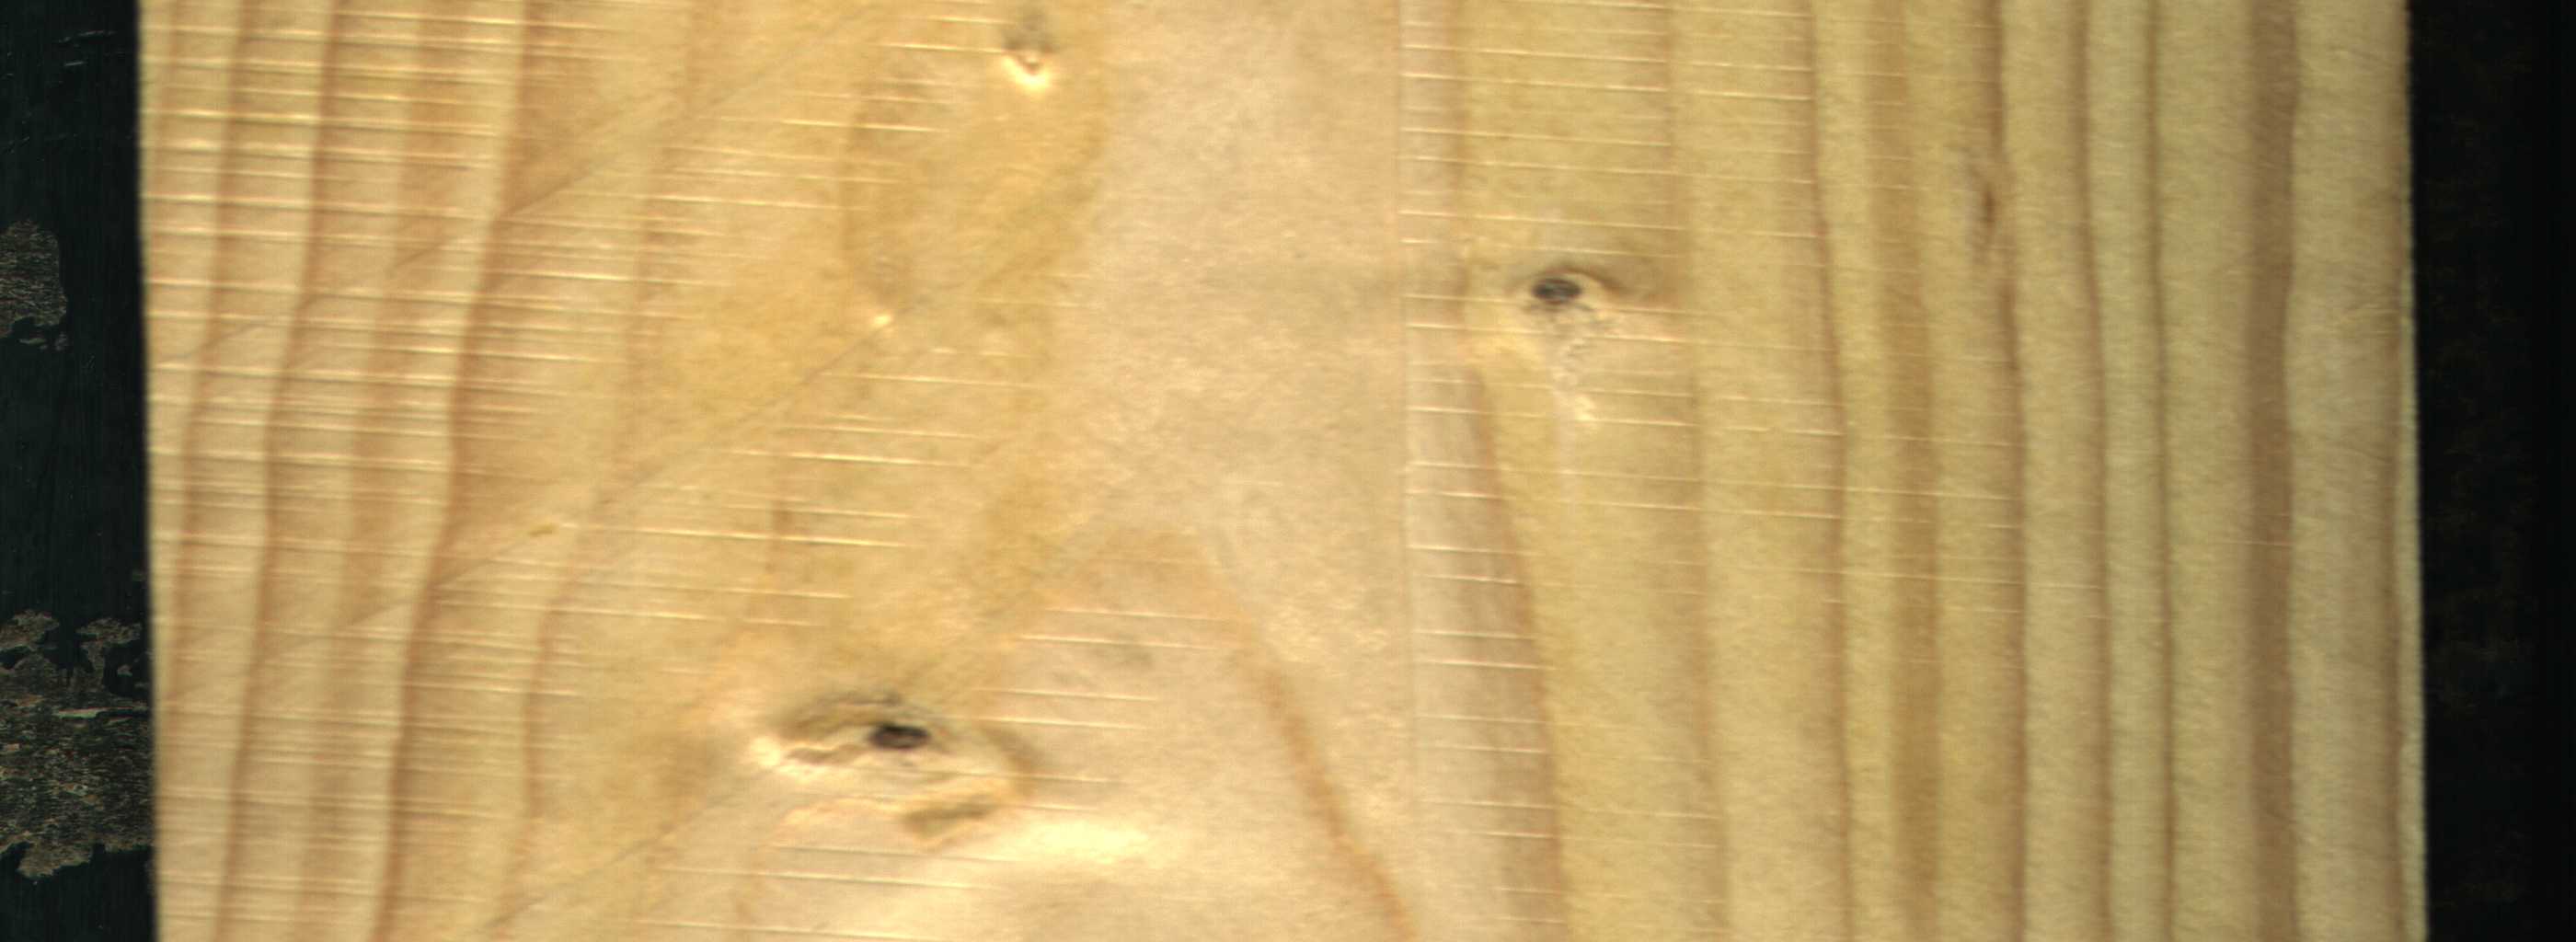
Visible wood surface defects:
Dead_Knot
Live_Knot